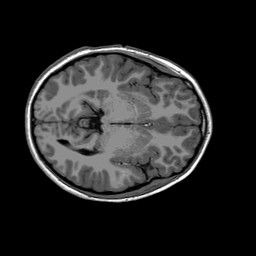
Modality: T1w
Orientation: coronal
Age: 10
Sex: male
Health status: ill